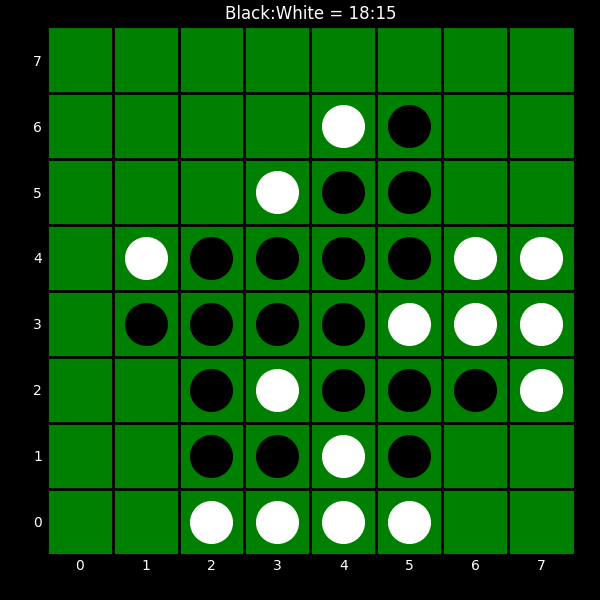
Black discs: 18
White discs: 15